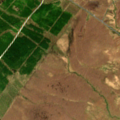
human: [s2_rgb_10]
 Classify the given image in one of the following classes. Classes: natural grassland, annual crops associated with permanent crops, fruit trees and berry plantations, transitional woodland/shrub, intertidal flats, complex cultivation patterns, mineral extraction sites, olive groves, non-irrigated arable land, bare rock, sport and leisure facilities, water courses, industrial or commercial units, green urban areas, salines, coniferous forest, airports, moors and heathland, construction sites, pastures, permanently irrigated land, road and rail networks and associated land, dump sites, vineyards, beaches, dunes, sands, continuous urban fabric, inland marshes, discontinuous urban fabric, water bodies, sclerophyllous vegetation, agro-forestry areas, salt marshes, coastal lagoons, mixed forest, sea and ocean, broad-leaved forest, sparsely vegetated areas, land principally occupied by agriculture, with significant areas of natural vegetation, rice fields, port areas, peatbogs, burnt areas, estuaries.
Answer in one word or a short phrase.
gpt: transitional woodland/shrub, peatbogs